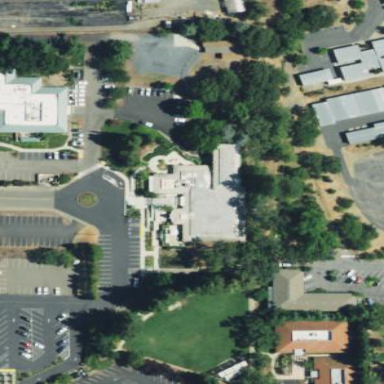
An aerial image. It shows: Building that serves as library.